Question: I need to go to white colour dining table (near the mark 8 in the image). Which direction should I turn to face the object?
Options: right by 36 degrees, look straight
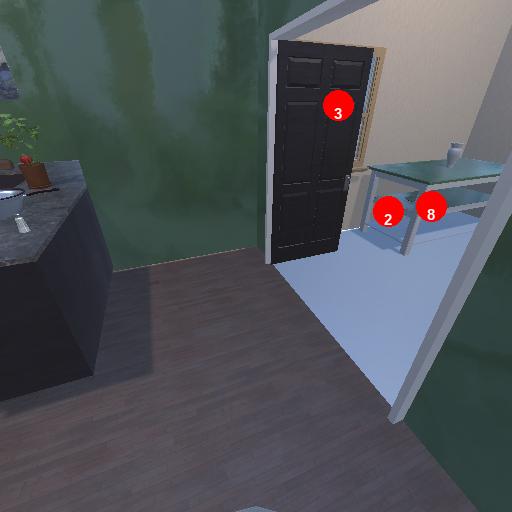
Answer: right by 36 degrees